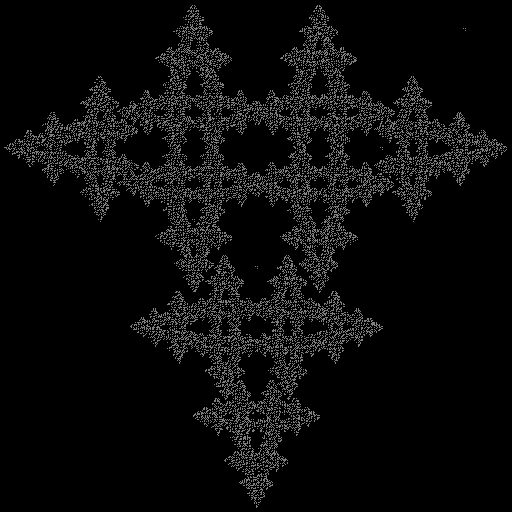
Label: crystal